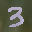
Label: 3